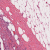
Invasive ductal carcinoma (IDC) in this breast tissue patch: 1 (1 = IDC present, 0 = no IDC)